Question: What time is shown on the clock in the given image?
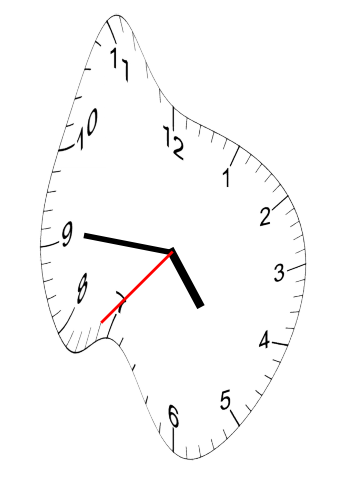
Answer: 04:45:37